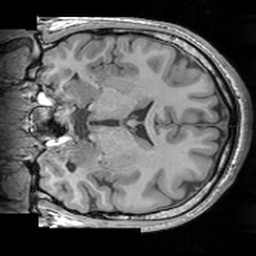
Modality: T1w
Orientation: coronal
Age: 22
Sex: male
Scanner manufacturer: siemens
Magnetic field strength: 3 T
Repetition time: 1.63 s
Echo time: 0.00311 s